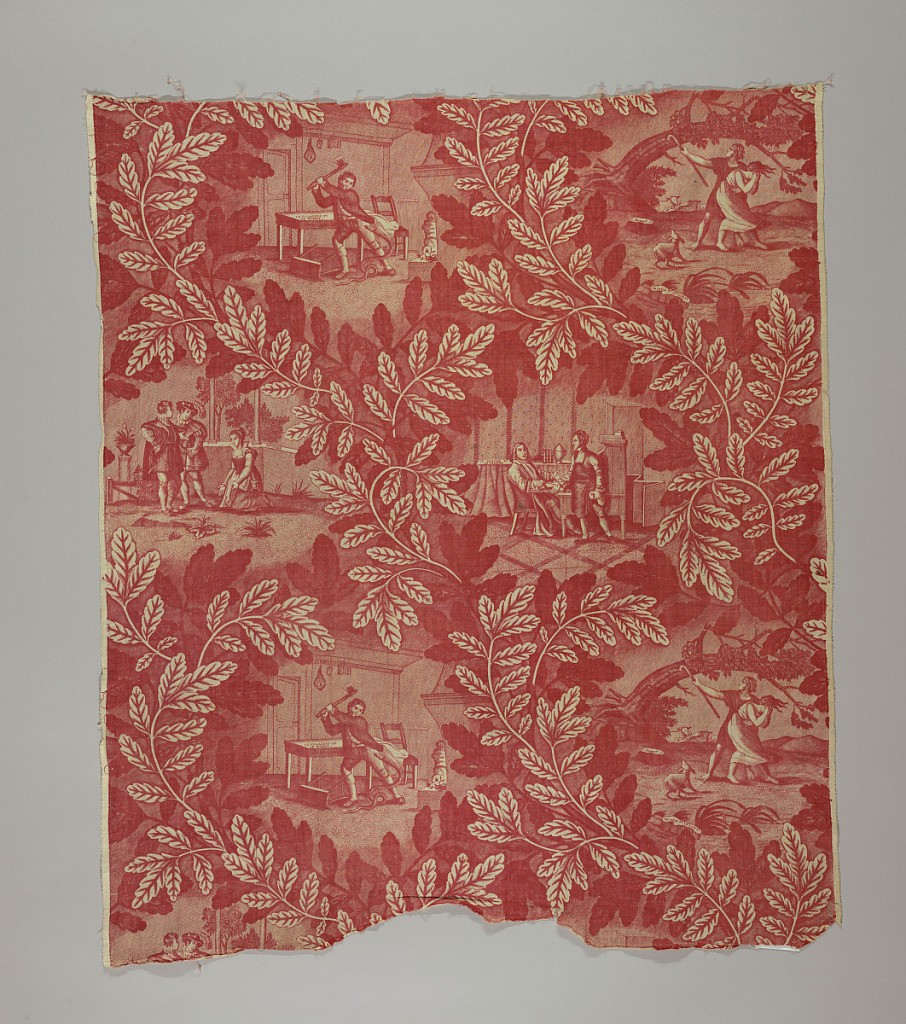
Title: Fables of Fontaine
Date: ca. 1810
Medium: cotton Technique: printed by engraved roller on plain weave
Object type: Textile
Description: Four scenes(each captioned in French) illustrating one of the fables. In red on white.